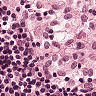
Metastatic tissue present: no